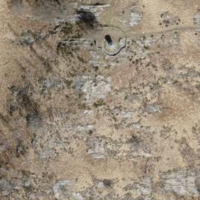
EUNIS habitat code: 41
Species observed at this site:
Coreopsis lanceolata
Lilium bulbiferum